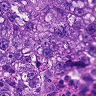
Metastatic tissue present: yes